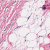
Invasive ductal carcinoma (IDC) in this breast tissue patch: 0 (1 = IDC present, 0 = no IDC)